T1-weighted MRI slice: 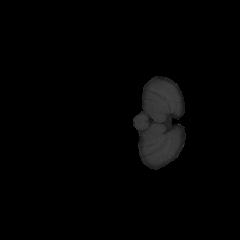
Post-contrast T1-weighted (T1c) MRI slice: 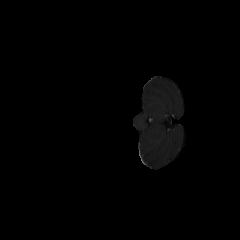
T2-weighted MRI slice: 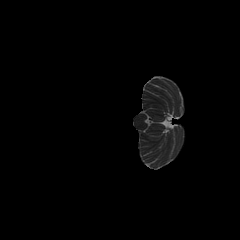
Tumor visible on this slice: no